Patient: sex M, age 56
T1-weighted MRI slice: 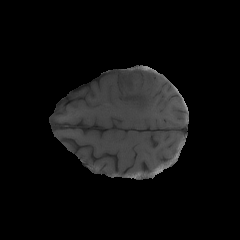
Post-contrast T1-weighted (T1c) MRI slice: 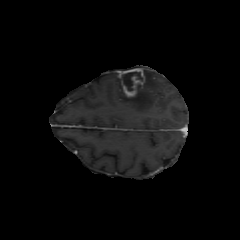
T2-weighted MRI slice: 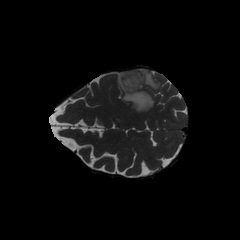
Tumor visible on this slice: yes
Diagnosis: Glioblastoma, IDH-wildtype
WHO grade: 4